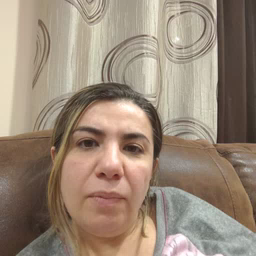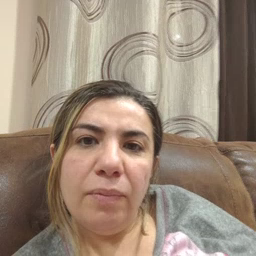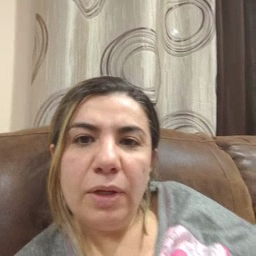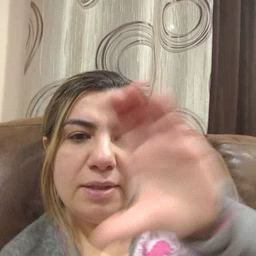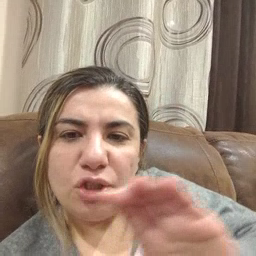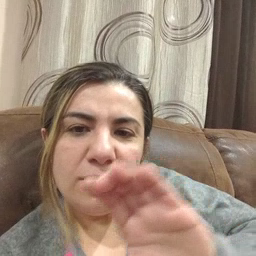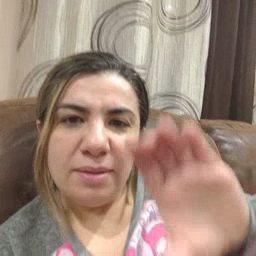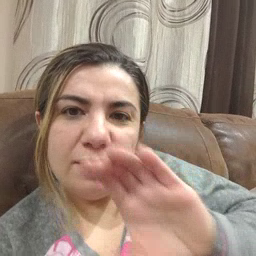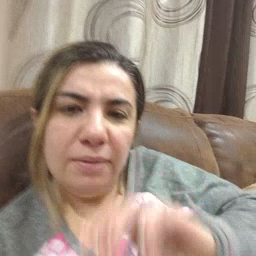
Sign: chocolate